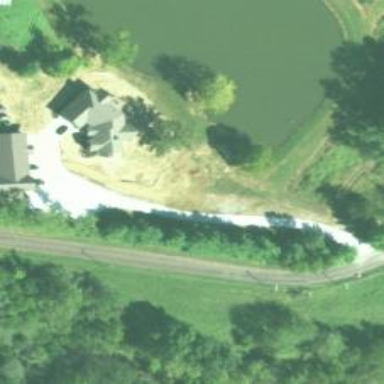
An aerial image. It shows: Driveway.